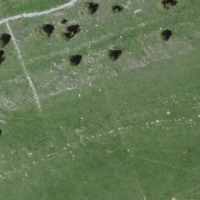
EUNIS habitat code: 23
Species observed at this site:
Sedum album
Campanula glomerata